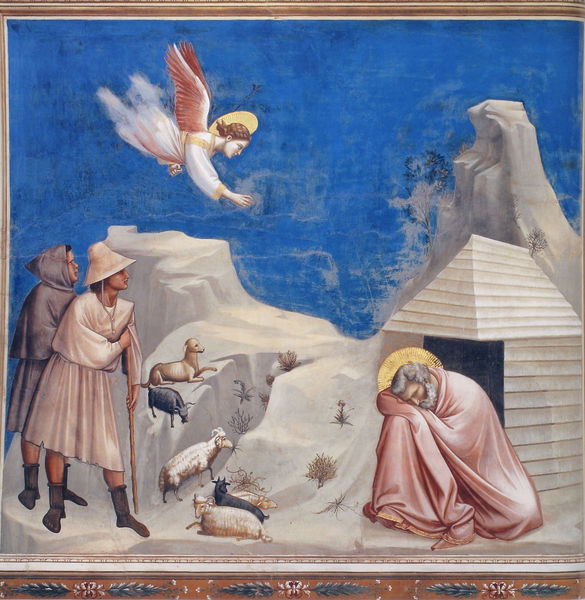
Titel: Arenakapelle / Scrovegni-Kapelle
Künstler: Giotto di Bondone
Standort: Padua, Arenakapelle (EU - I - Venetien)
Schlagwörter: baum, berg, blau, blätter, flügel, gemälde, himmel, mann, schlaf, weiß, landschaft, menschen, grau, hut, hüte, männer, gras, haus, hund, rot, tiere, beige, leute, kappe, rahmen, steine, gräser, hügel, strauch, busch, hütte, sträucher, gewand, gold, pflanzen, rosa, fliegen, stock, engel, schlafen, stab, berge, fels, gebirge, herde, schlucht, ramen, socken, leuchten, adam, eingang, schaf, religion, schweben, heiligenschein, grab, jesus, wanderer, fressen, stall, franziskus, erscheinung, heiliger, bock, schafe, hirte, hirten, schaaf, schäfer, zelt, kapuze, einsiedler, jakob, giotto, sinai, schafe#herde, schafe+